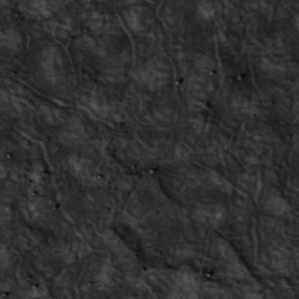
Label: non_frost